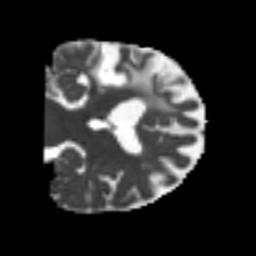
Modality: MD
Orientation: coronal
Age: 52
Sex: male
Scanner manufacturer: siemens
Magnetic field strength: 3 T
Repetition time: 4.999 s
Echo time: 0.07946 s